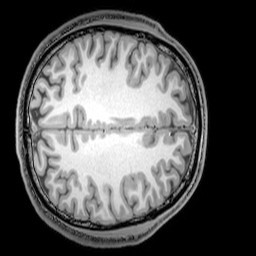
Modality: T1w
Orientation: axial
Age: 22
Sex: male
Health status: healthy
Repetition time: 0.081 s
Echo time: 0.037 s